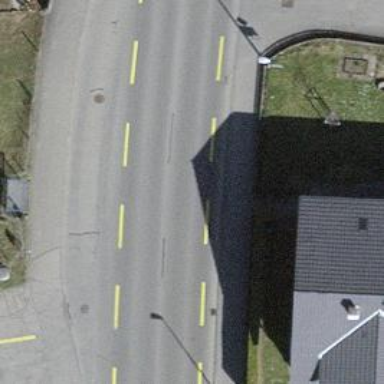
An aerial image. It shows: Bus stop with designated public transport stop position.